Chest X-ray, AP view. Patient: 44 years old, sex M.
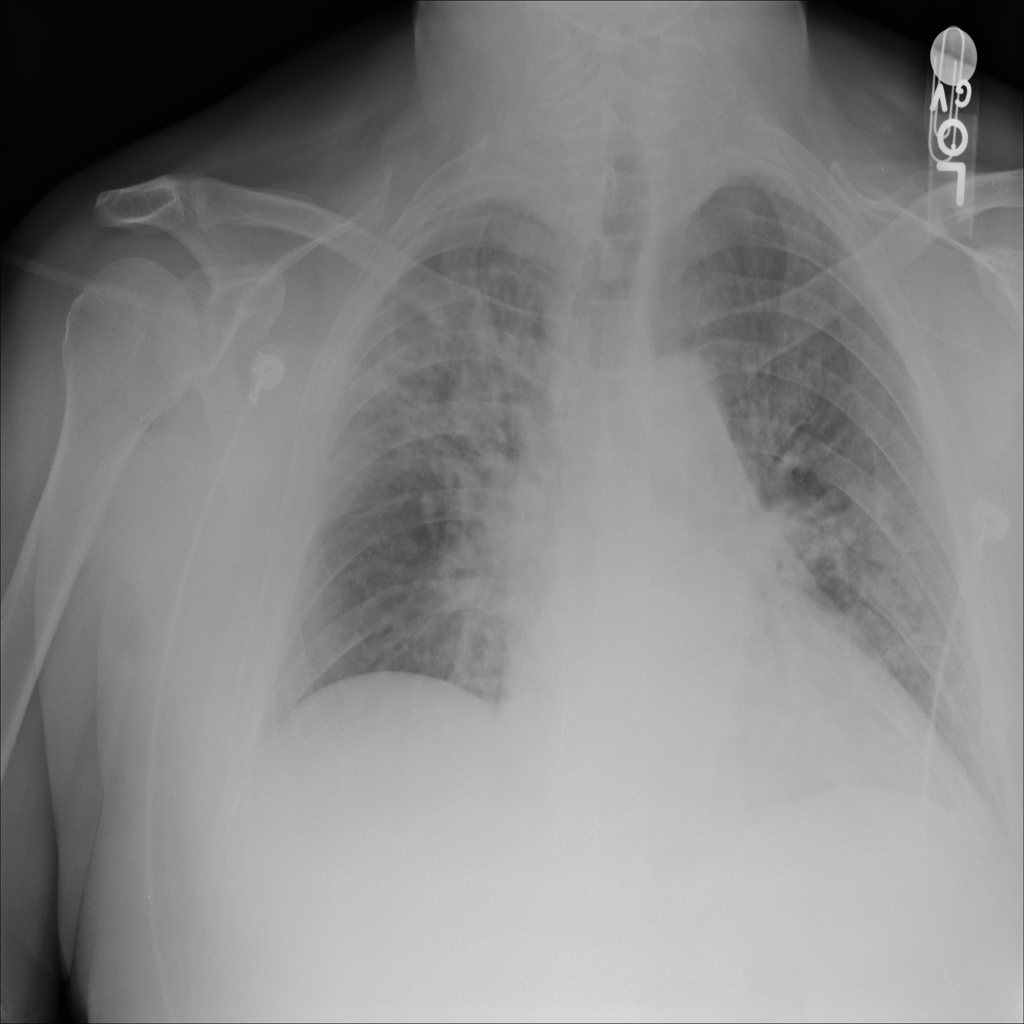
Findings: No Finding